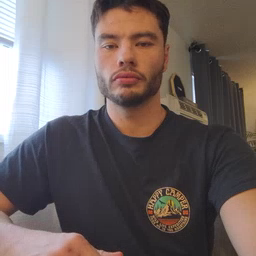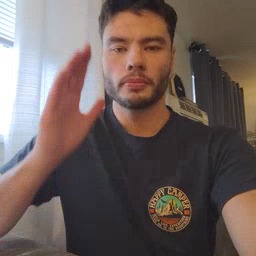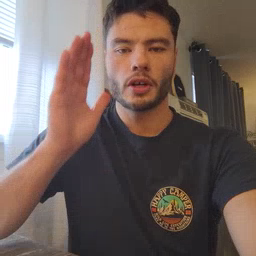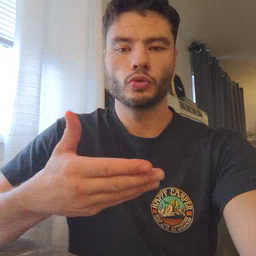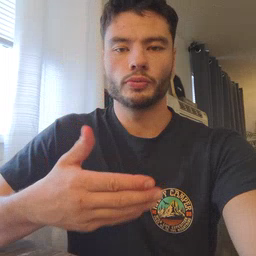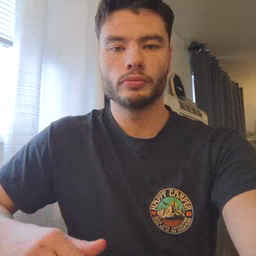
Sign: bedroom